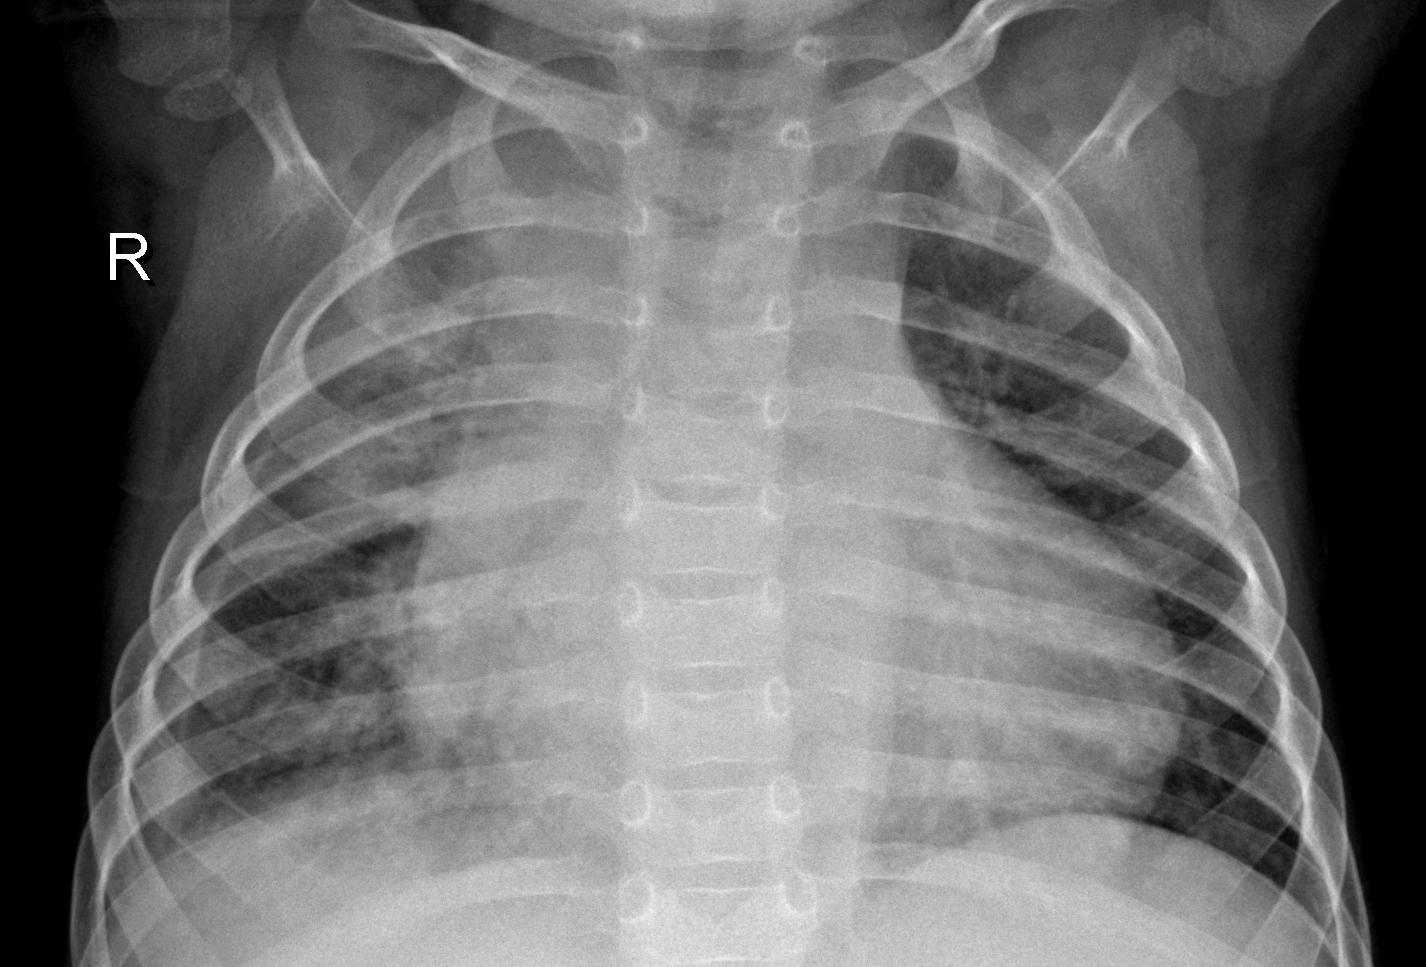
Diagnosis: PNEUMONIA